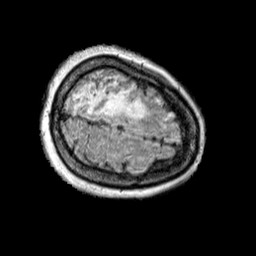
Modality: FLAIR
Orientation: axial
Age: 65
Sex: female
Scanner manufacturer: siemens
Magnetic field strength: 3 T
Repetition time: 5 s
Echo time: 0.387 s